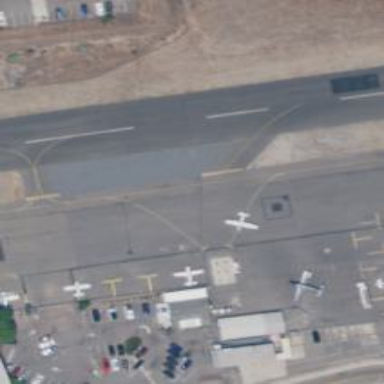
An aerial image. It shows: View of taxiway at the airport.